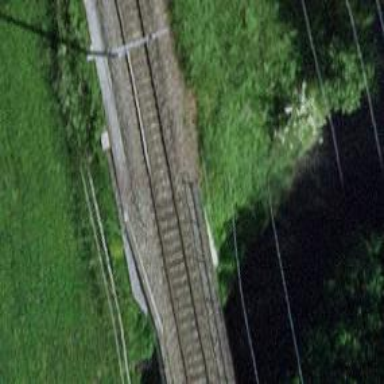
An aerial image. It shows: Bridge with electrified contact line.